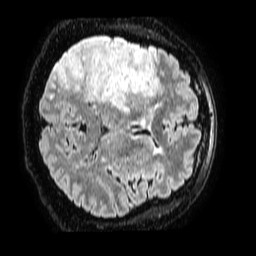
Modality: FLAIR
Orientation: axial
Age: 56
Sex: male
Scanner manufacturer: philips
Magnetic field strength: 1.5 T
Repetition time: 4.8 s
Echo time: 0.3 s